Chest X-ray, AP view. Patient: 23 years old, sex F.
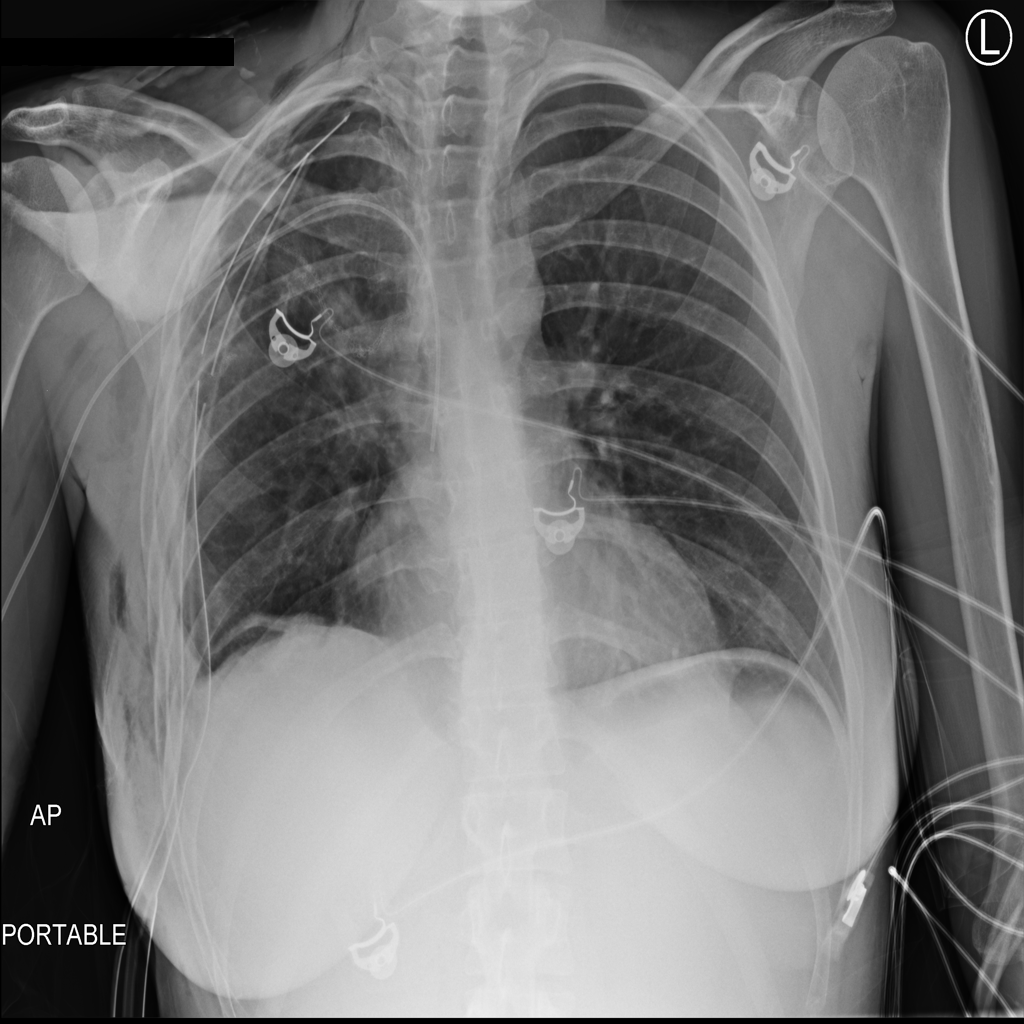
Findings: Emphysema